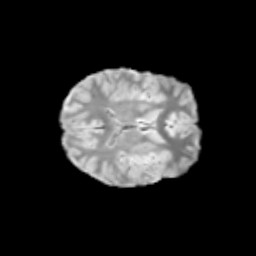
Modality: T2w
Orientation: axial
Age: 11
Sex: female
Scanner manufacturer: siemens
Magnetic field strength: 3 T
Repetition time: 3.8 s
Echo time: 0.07 s